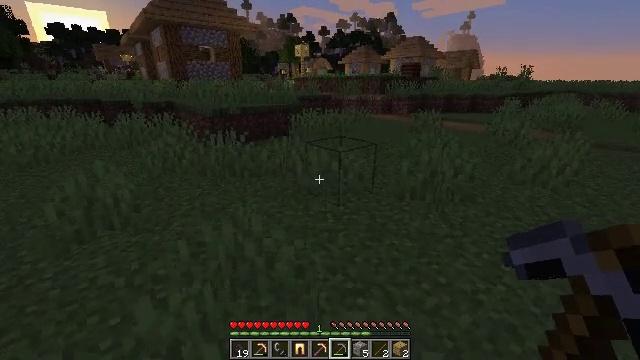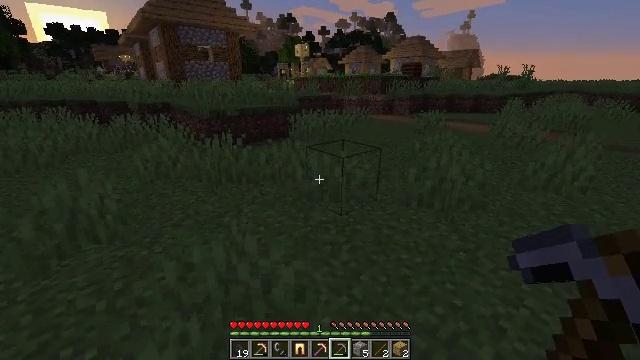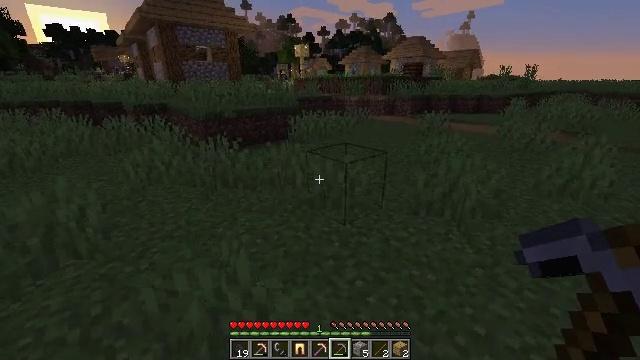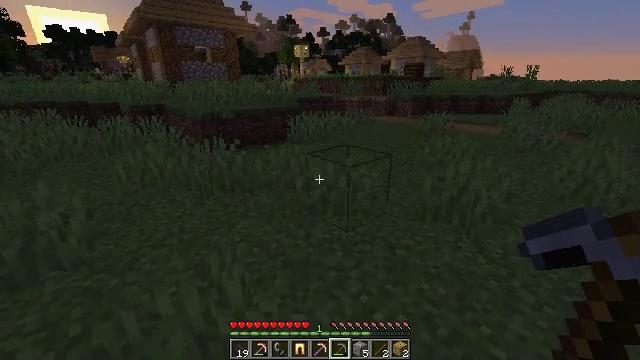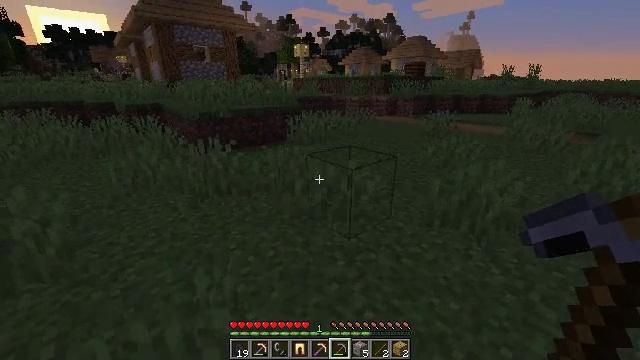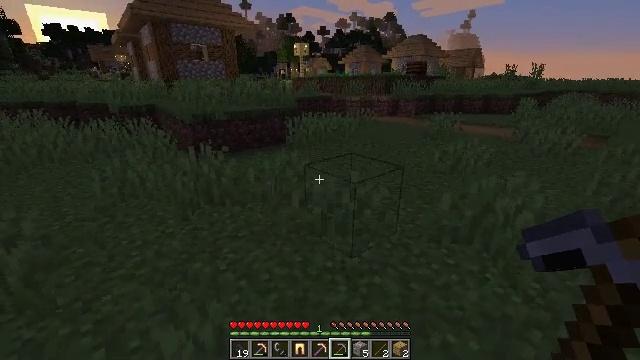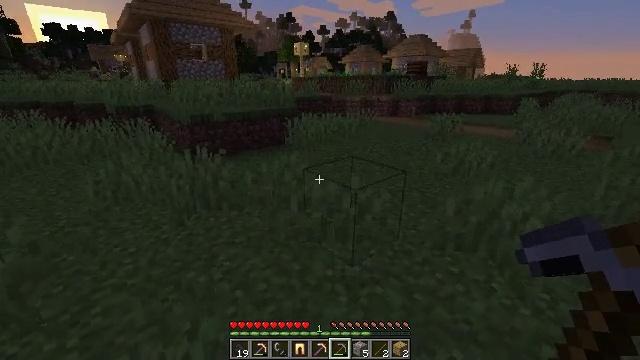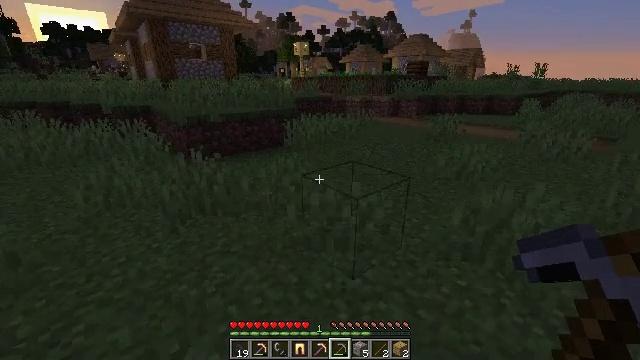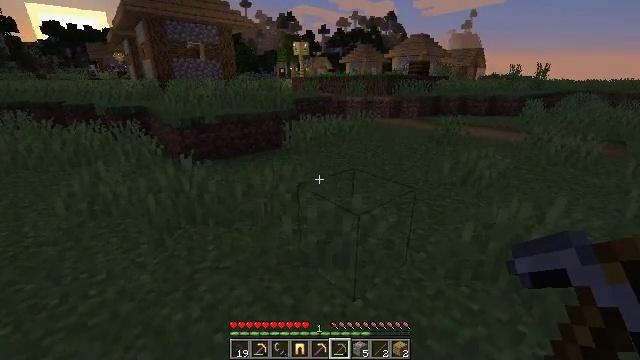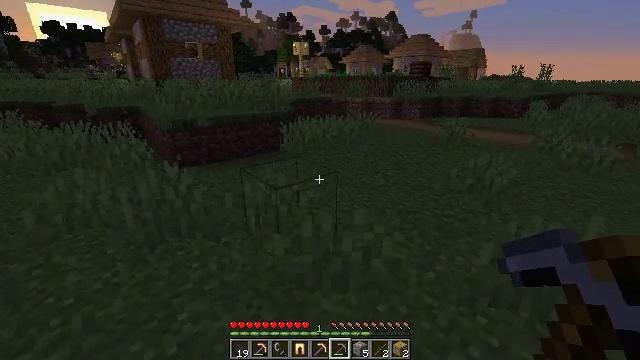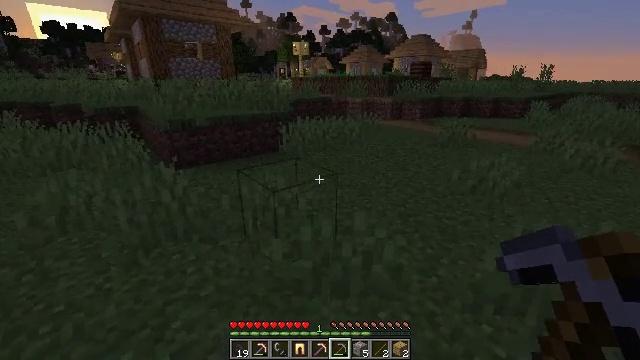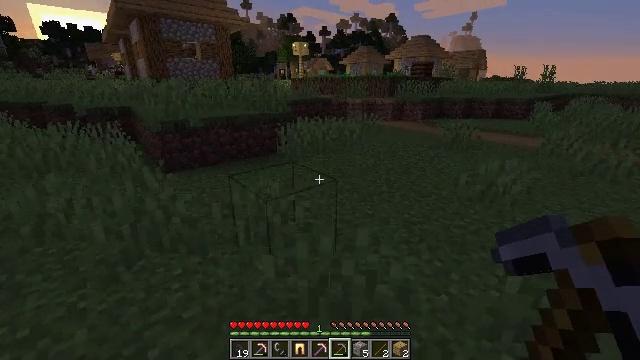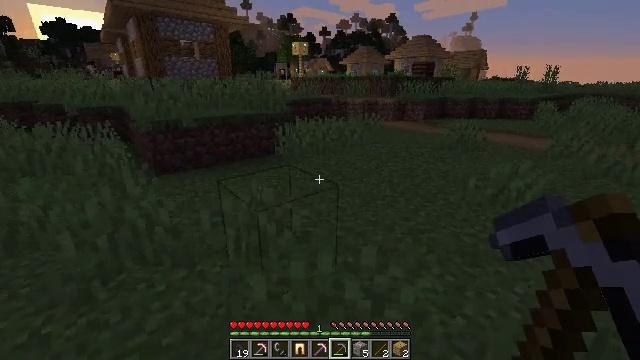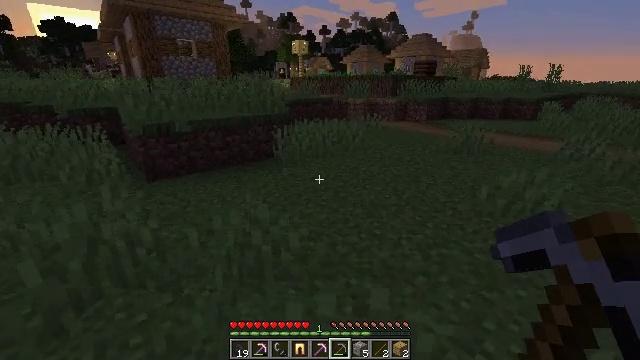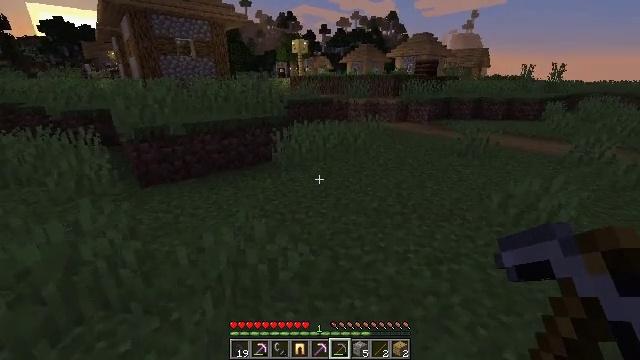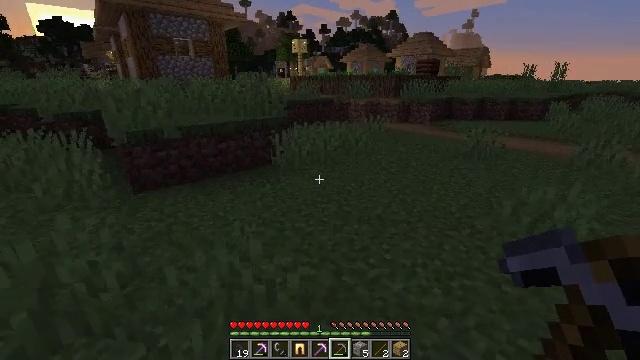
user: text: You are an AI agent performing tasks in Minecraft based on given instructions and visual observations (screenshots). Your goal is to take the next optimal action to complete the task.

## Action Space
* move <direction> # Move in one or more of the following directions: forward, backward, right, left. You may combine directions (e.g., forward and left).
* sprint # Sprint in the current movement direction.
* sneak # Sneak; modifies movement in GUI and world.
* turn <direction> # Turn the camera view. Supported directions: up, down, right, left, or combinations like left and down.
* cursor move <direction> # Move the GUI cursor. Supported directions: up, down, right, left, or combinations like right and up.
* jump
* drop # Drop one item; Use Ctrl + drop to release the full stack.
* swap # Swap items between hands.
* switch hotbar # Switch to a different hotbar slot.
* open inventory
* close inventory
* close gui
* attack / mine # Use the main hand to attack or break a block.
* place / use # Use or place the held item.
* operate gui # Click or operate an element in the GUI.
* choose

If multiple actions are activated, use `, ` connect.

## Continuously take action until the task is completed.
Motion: motion action
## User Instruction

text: Collect oak log for crafting.
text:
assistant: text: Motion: move forward
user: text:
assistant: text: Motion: move forward
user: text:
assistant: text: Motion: move forward
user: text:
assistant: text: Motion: move forward
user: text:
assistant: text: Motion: move forward
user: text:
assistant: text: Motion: move forward
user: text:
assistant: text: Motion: move forward
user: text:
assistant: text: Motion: move forward
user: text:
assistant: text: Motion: move forward
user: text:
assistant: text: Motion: move forward
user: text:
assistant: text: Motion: move forward
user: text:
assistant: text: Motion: move forward
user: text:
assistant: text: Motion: move forward
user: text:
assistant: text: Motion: move forward
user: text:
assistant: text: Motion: move forward
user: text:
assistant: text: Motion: move forward
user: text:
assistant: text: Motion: move forward
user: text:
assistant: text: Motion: move forward
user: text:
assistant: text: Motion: move forward
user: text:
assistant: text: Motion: move forward
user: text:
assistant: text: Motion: move forward, open inventory
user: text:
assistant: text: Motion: move forward, open inventory
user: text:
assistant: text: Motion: move forward, open inventory
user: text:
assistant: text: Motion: move forward
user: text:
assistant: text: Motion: move forward
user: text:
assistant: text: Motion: move forward
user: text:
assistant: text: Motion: move forward
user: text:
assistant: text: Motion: move forward
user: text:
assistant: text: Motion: move forward
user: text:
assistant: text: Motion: move forward